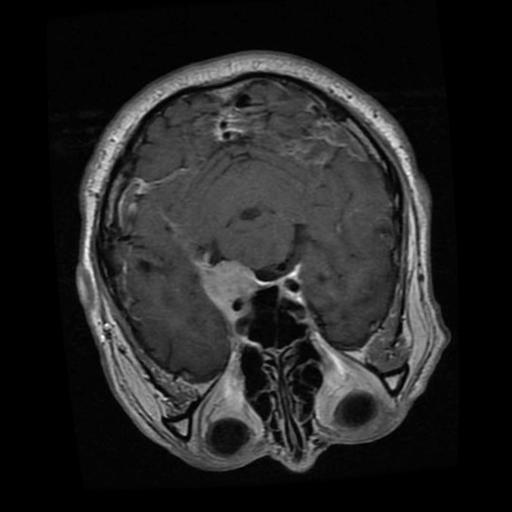
Label: meningioma